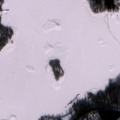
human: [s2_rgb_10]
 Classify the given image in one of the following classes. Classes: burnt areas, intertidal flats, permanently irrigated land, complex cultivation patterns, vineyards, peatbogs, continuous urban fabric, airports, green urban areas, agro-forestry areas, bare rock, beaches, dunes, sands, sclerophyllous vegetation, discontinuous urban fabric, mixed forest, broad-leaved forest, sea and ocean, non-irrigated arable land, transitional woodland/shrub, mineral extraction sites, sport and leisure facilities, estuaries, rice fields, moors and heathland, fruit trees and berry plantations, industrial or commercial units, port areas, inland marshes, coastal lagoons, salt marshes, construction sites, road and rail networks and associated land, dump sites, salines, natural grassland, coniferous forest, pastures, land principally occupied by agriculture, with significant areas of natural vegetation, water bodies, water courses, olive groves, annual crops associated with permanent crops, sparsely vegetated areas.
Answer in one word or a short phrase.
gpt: port areas, coniferous forest, mixed forest, sea and ocean